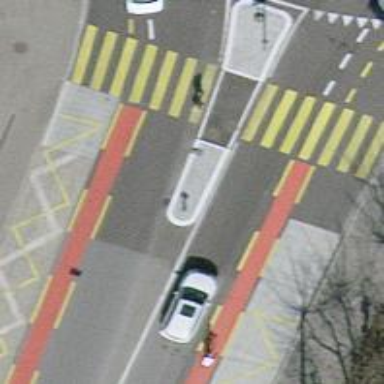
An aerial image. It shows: Bus stop for trolleybuses with designated stop position for public transport.